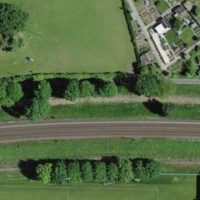
EUNIS habitat code: 57
Species observed at this site:
Phoenicurus phoenicurus